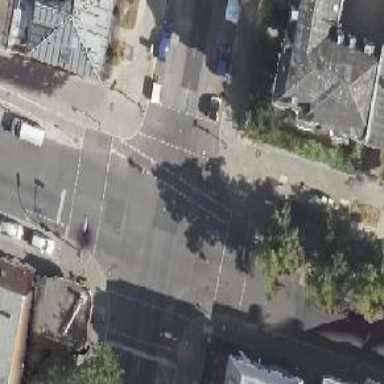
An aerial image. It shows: Road crossing with traffic signals.